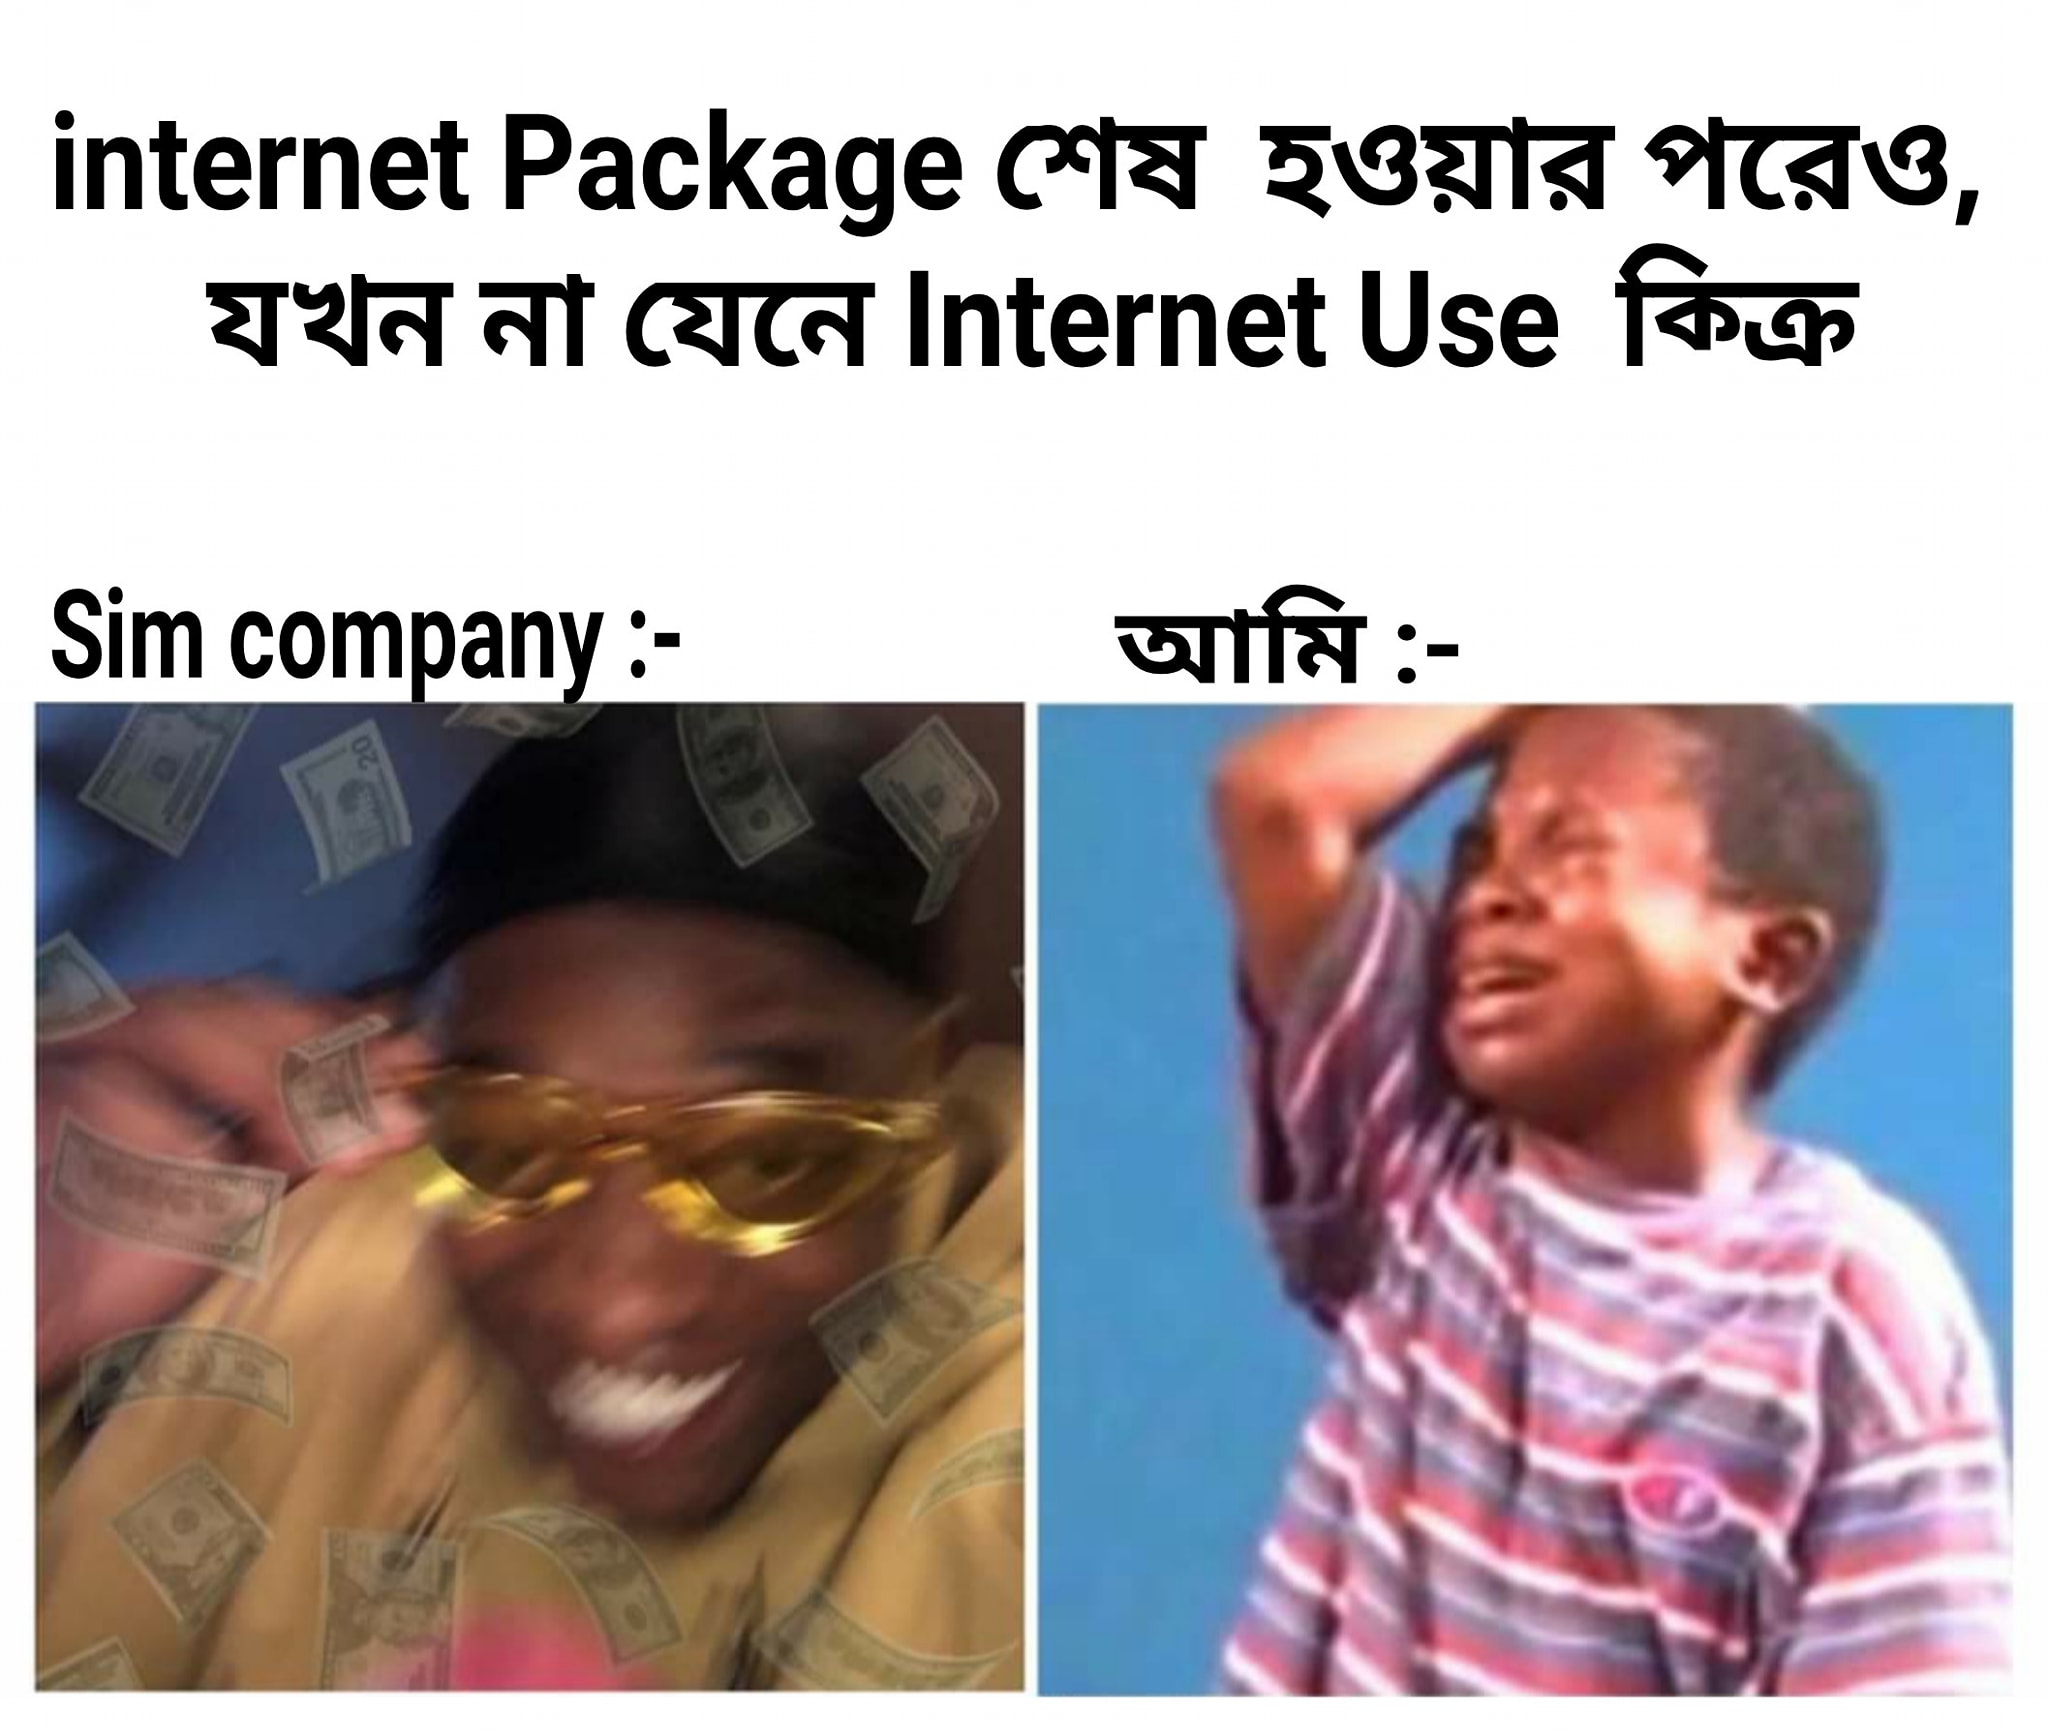
Caption: internet package শেষ হওয়ার পরেও যখন না যেনে Internet Use করি     Sim Company:-     আমিঃ-
Label: non-hate